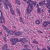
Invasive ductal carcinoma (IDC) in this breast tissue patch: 0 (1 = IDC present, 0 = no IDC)